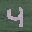
Label: 4